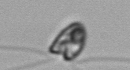
Label: flagellate_morphotype1